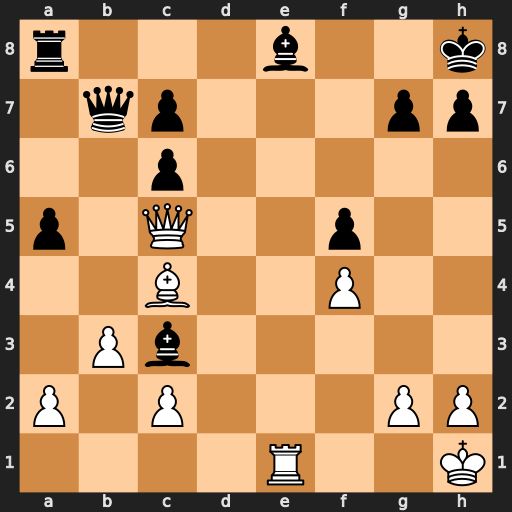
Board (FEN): r3b2k/1qp3pp/2p5/p1Q2p2/2B2P2/1Pb5/P1P3PP/4R2K
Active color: w
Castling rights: -
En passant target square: -
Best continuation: Qf8#